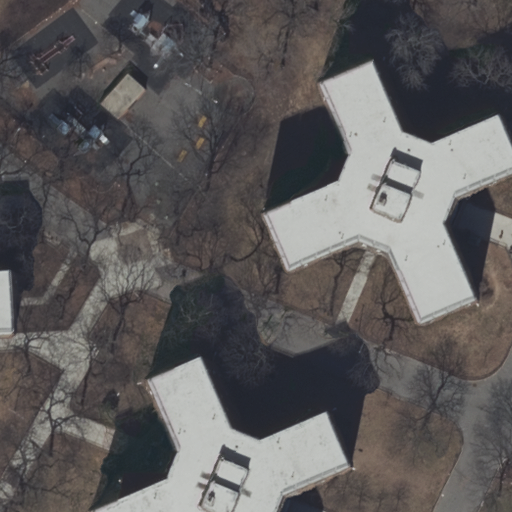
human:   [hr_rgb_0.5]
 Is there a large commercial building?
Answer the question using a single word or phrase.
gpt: no

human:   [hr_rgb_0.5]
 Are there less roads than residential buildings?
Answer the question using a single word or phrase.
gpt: no

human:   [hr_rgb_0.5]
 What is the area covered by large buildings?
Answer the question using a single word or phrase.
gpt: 1796m2

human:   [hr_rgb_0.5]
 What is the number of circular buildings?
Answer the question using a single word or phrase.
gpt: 0

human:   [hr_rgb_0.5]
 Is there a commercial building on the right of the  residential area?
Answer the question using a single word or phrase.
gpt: no

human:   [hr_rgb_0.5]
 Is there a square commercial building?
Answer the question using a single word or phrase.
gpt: no

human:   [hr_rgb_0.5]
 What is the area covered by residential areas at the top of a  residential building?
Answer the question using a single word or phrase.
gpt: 0m2

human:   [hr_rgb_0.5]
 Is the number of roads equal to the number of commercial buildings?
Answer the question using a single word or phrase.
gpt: no

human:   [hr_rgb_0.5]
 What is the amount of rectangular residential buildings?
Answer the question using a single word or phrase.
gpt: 1

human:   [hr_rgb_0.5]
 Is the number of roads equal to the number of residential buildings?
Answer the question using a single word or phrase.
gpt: no

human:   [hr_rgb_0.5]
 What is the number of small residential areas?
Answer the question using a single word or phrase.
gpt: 0

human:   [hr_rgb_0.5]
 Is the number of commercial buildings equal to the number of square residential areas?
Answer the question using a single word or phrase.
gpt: yes

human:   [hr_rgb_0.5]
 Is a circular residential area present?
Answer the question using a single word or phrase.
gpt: no

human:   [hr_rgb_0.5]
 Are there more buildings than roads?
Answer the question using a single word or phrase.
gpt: no

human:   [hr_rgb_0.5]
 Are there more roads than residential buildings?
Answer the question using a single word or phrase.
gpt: yes

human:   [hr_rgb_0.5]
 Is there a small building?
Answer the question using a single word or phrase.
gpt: yes

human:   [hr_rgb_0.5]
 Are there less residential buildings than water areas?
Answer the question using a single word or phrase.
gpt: no

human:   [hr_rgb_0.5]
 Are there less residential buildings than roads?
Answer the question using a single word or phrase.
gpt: yes

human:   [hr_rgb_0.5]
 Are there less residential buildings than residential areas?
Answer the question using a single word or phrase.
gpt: no

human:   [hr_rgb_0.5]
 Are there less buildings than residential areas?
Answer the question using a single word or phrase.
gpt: no

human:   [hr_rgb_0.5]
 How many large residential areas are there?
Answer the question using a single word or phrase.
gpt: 1

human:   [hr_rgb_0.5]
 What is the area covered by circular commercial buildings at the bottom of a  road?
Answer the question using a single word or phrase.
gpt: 0m2

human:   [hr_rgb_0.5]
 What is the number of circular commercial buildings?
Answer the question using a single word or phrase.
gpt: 0

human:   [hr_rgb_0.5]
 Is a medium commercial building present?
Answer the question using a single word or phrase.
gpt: no

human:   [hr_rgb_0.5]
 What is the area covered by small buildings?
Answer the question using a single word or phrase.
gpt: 21m2

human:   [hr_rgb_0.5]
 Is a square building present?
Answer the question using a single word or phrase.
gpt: no

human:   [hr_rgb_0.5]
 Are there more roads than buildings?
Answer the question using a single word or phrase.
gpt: yes

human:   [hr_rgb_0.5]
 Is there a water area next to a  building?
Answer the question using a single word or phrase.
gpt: no

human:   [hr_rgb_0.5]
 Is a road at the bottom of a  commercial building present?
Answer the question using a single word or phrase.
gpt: no

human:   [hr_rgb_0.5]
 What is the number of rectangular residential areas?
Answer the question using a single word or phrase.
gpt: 1

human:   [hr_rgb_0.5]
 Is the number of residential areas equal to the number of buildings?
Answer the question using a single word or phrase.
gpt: no

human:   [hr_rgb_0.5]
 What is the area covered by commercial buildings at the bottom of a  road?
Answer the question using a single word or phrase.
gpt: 0m2

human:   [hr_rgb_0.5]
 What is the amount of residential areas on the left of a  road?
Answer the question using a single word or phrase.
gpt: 0

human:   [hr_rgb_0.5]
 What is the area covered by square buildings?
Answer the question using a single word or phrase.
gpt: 0m2

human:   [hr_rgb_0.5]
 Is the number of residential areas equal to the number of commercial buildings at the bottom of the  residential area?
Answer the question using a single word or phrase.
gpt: no

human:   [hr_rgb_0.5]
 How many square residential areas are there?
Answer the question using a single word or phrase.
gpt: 0